Question: I use UI Automation to test an iPhone app. My "Add" button cannot be tapped. Is there anything else that must be enabled to make this work?
Error: Script threw an uncaught JavaScript error: target.frontMostApp().toolbar().buttons()[0] could not be tapped. I can see the button in the Elements trace:

Automation Script:
'''
var toolbar = UIATarget.localTarget().frontMostApp().toolbar();
toolbar.buttons()[0].tap();
toolbar.buttons()["Add"].tap();
'''
(have tried both lines above)
Xcode:
'''
- (void)configureToolbarItems {
UIBarButtonItem *addButtonItem = [[UIBarButtonItem alloc]
initWithBarButtonSystemItem:UIBarButtonSystemItemAdd
target:self action:@selector(addNewTaskButtonPressed)];
addButtonItem.accessibilityLabel=@"Add";
(some other buttons here...)
[self setToolbarItems:[NSArray arrayWithObjects:
addButtonItem,flexibleSpace, helpBarButton, flexibleSpace, shoppingBarButton, nil] animated:YES];
}
'''
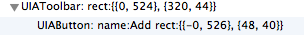
Answer: Solution: MainWindow.xib - Enabled "Full Screen at Launch". Until this was checked, the app worked only for the smaller screen resolutions. Now it works for all resolutions. And in fact - the button could not be tapped in the real app. So UI Automation was right all the time.